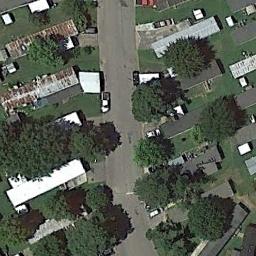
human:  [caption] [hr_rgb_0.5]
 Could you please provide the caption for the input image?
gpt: A lot of buildings are in the mobile home park .

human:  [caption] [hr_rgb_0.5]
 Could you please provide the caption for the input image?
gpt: There are two rows of mobile homes on the lawn .

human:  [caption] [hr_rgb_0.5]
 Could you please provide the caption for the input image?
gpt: The mobile home park is on the grass next to some trees and road .

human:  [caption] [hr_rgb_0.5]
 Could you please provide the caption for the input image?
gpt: The mobile home park has some mobile homes along the road and some trees are among these mobile homes .

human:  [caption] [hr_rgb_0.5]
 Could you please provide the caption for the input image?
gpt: There are some green trees and buildings in the mobile home park .